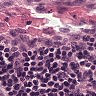
Metastatic tissue present: no